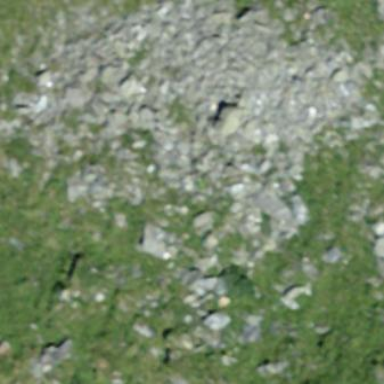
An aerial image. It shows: Natural scree.